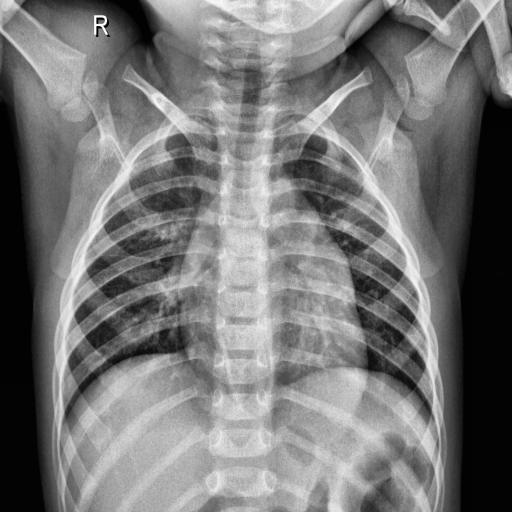
Finding: NORMAL